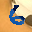
Label: 6